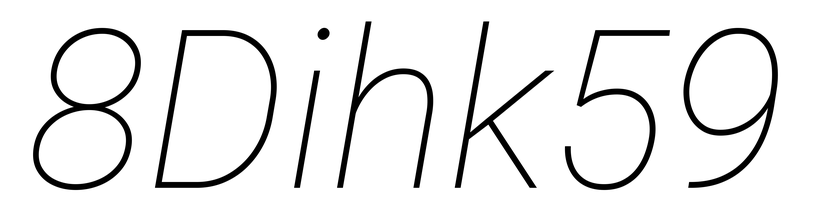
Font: Roboto-Italic_Thin_Italic